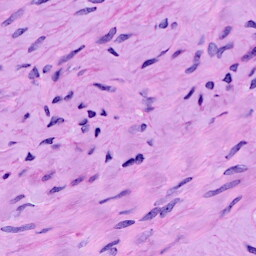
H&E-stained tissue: Cervix